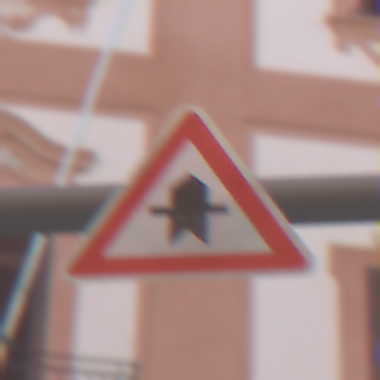
Verkehrszeichen: Vorfahrt
Umgebung: Outdoor, Urban
Tageszeit: MorningAfternoon
Wetter: PartlyCloudy
Licht: Natural
Jahreszeit: NotSpecified
Kontrast: LowContrast